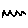
Label: zigzag